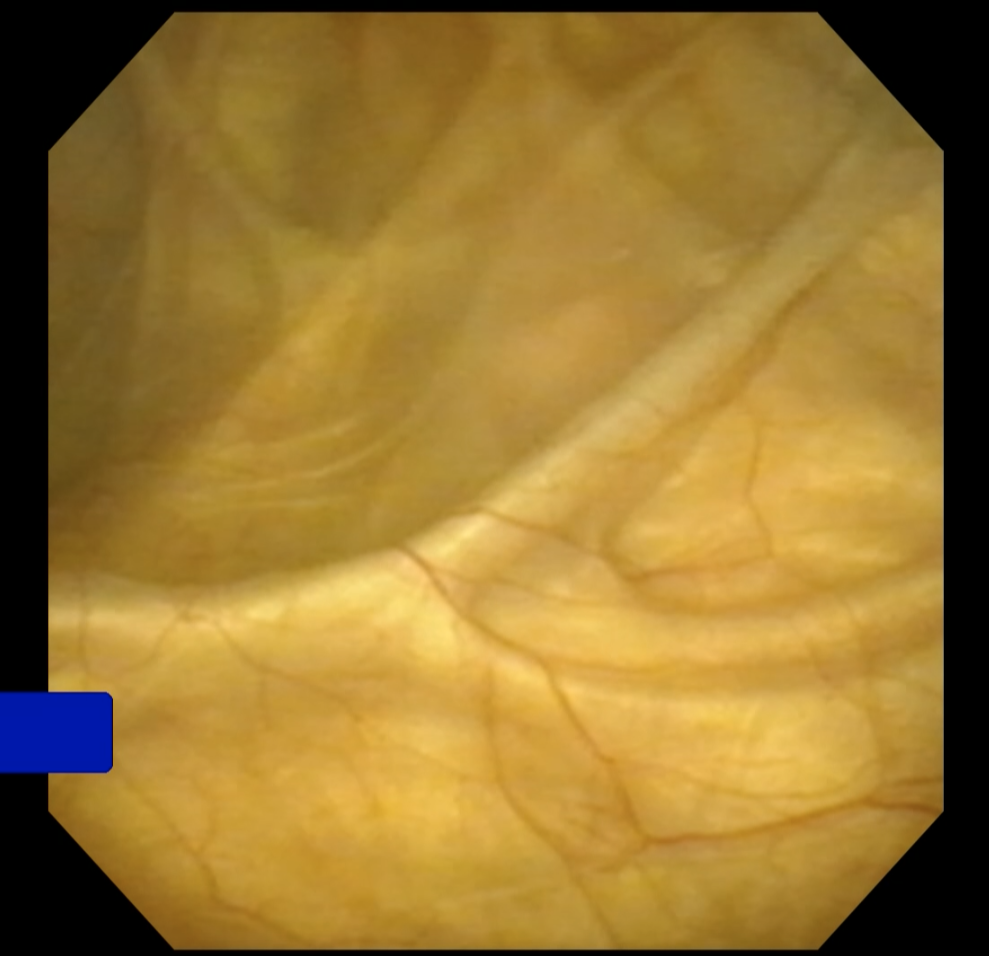
Modality: WLC
Class: Anatomical landmarks
Subclass: Trabeculation
Lesion: L0
Bladder cancer association: No